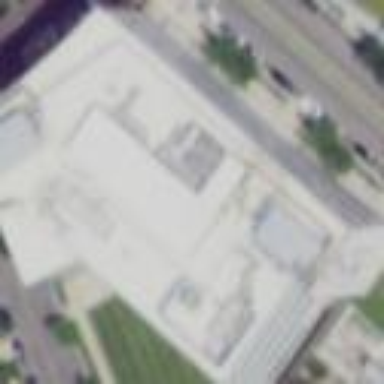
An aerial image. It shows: Office building.